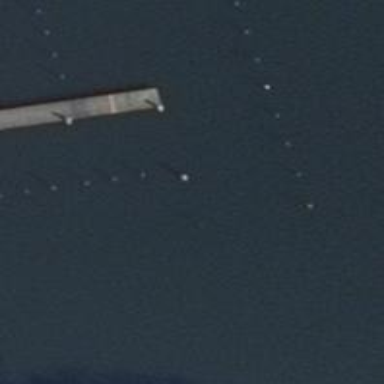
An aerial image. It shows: Man-made pier.